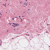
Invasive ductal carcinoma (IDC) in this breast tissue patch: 0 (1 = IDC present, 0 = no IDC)